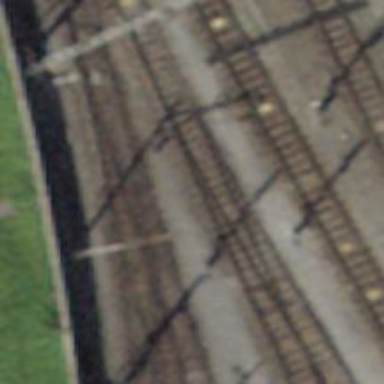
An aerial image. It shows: Railway signal.